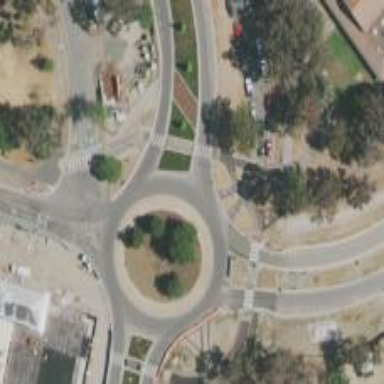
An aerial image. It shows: Marked crossing on cycleway road.